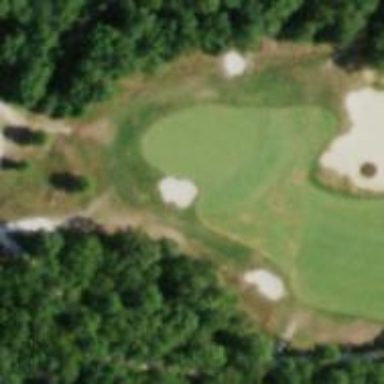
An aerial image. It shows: Golf hole.